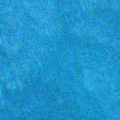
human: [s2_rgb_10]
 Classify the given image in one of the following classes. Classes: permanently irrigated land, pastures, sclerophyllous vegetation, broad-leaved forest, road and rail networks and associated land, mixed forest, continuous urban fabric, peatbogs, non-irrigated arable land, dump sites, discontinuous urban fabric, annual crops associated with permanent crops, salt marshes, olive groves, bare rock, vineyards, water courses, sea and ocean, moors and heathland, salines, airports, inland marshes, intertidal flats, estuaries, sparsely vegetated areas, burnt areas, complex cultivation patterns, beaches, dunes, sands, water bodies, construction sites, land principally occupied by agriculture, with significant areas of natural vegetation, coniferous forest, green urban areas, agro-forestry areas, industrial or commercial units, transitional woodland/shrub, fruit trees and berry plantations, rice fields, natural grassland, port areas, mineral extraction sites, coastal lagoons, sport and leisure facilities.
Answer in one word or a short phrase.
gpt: sea and ocean